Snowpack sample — Loveland Pass, Silver Plume, Colorado, USA (2/11/26, 12:00 PM MST)
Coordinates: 39.663, -105.886
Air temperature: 35 °F
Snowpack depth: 82 cm
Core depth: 40 cm
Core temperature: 23 °F
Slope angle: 13°, slope face: 12°
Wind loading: high
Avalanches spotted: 1
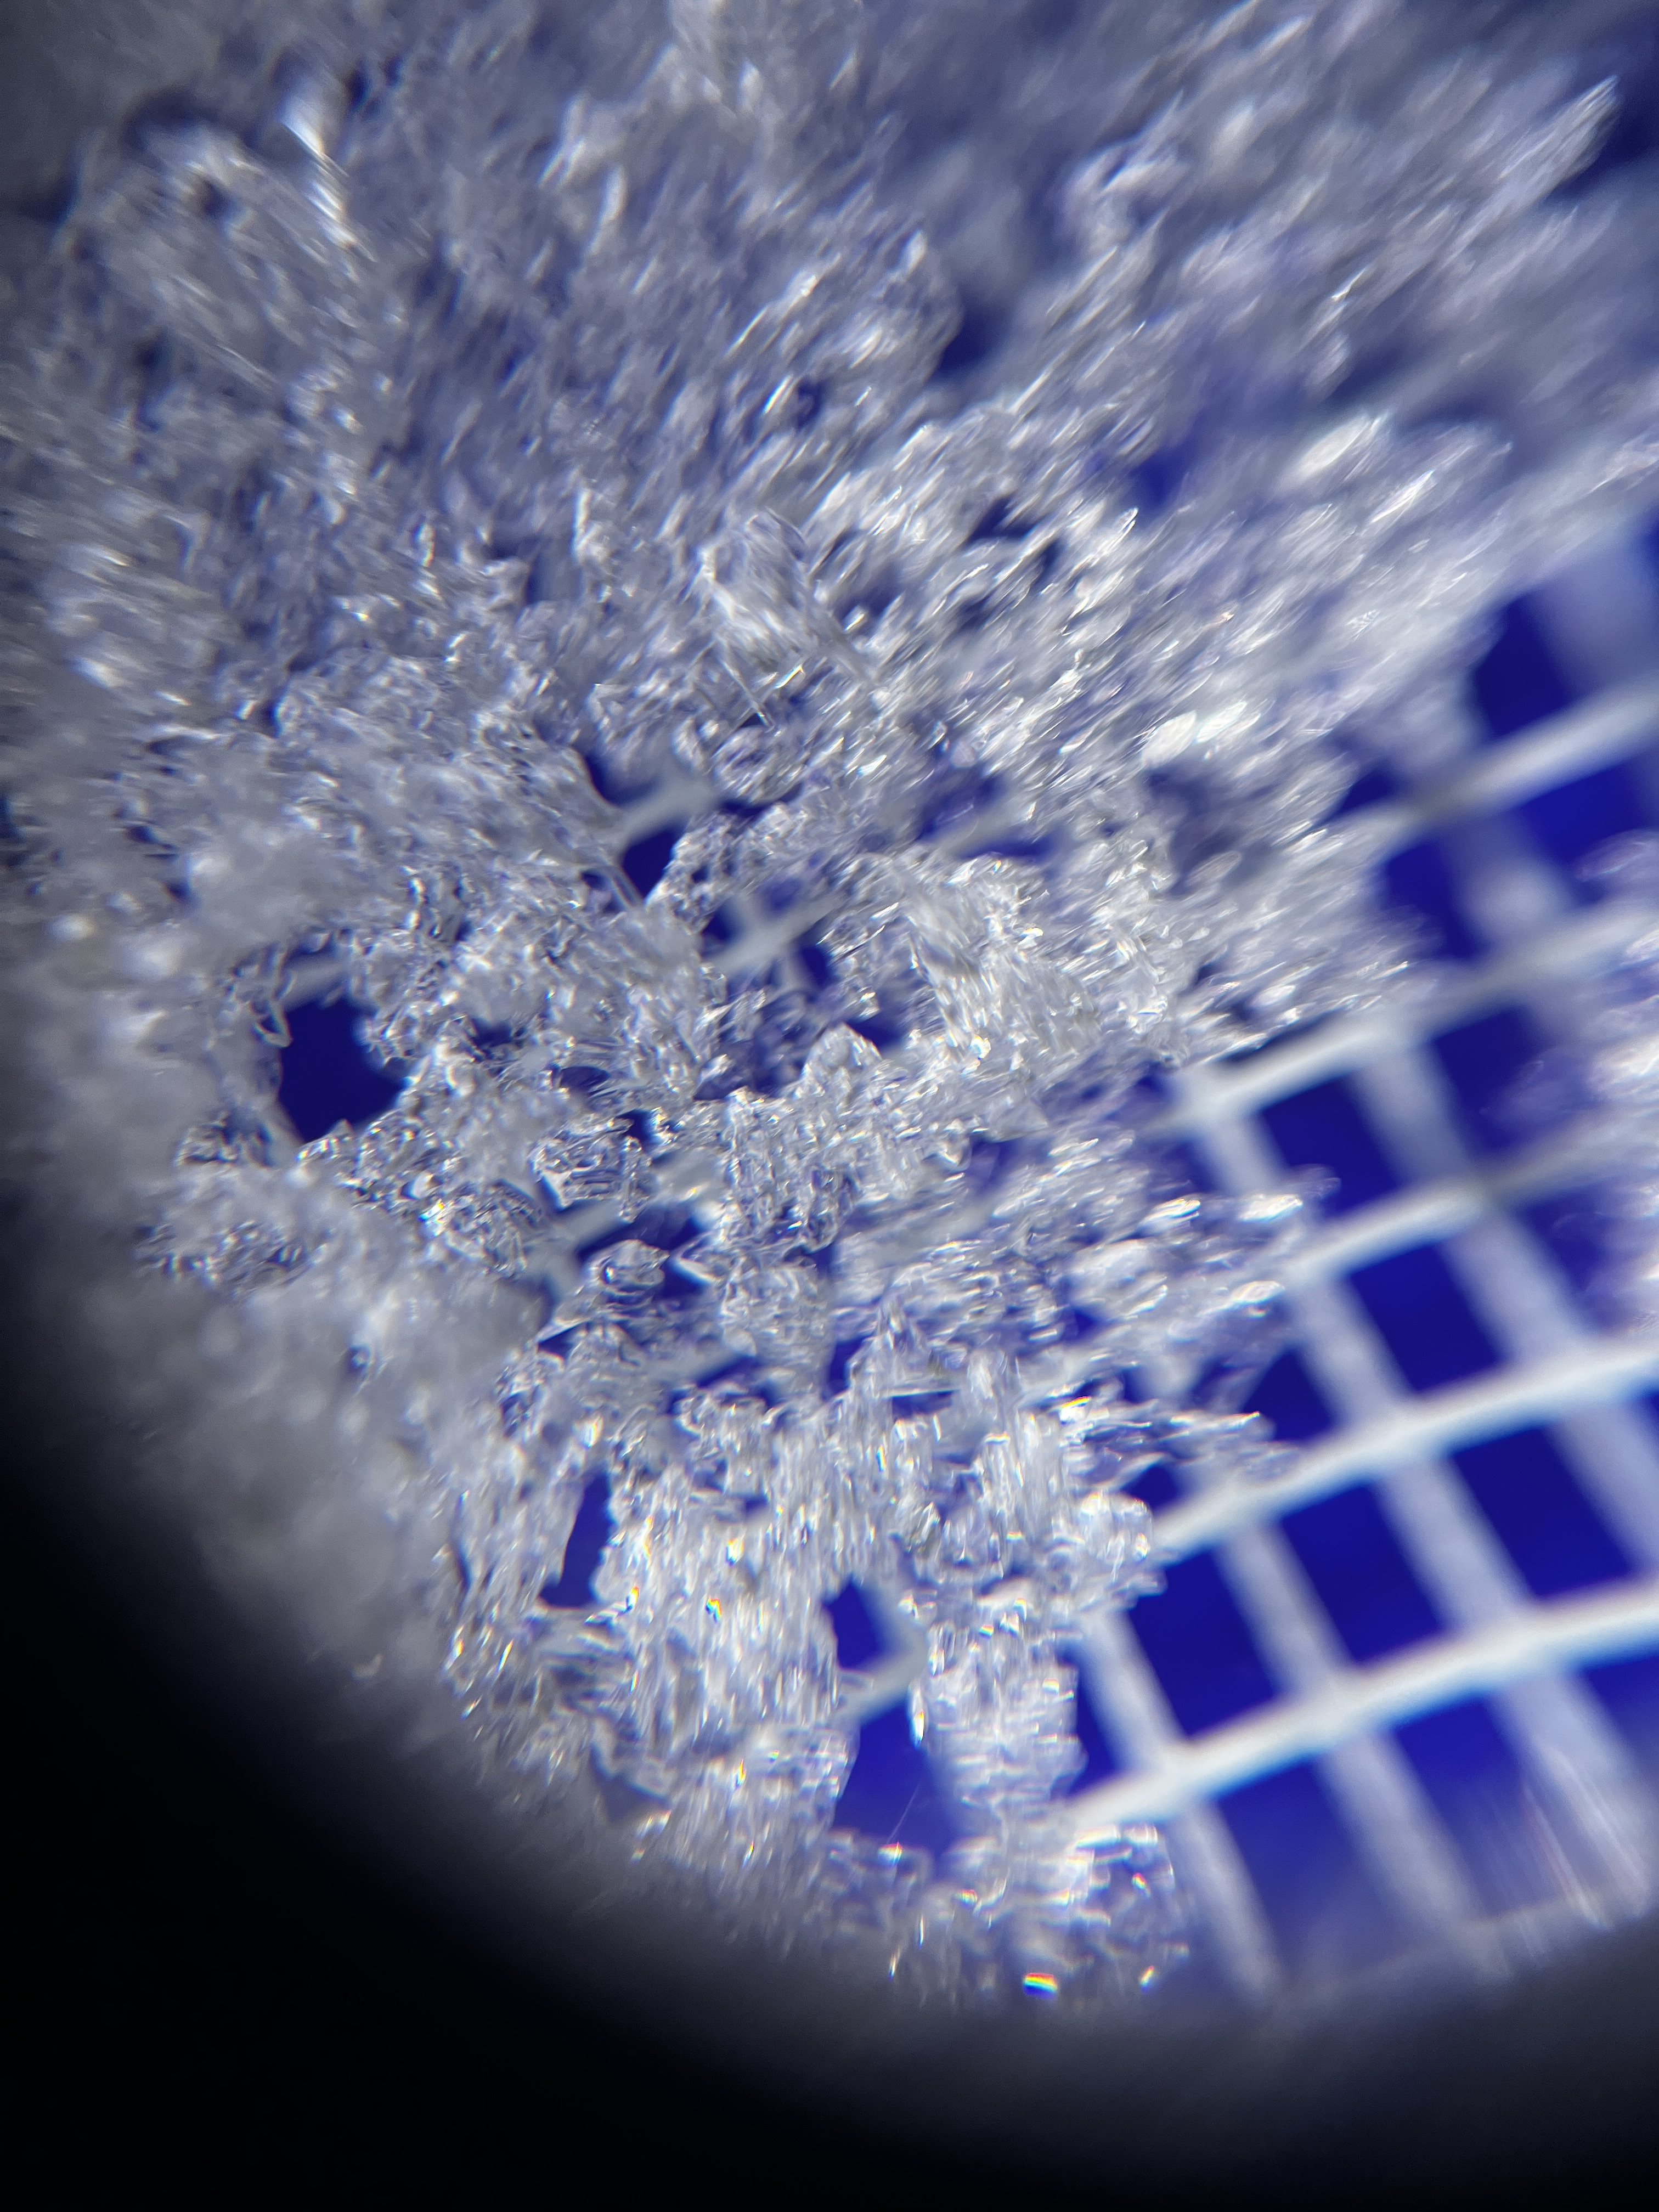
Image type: magnified_profile
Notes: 1 small avalanche spotted on the north side of the bowl, lots of wind loading